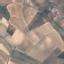
Land use / land cover class: PermanentCrop